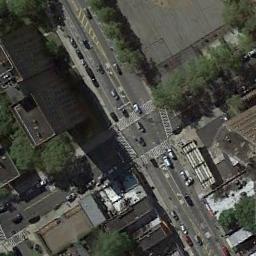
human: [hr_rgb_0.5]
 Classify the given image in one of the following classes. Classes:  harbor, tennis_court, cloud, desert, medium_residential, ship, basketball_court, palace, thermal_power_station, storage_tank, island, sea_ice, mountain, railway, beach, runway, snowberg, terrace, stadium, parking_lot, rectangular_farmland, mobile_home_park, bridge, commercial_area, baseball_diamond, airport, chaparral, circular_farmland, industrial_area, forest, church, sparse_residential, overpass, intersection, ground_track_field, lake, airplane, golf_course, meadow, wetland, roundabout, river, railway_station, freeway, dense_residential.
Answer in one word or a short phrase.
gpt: intersection